Question: Because it wont let me add an image - new account

This is utilizing the Java GUI
The above image is an image pasted onto a button, I've tried to make the button transparent so that the user can't see it but I can't seem to get rid of this blue border.
Code I have so far
'''
boss2 = new JButton(); //declared the static button earlier on in the code
boss2.setSize(300, 300);
boss2.setLocation(315, 200);
boss2.setIcon(new ImageIcon("dragon.gif"));
boss2.setRolloverIcon(new ImageIcon("dragon.gif"));
boss2.setOpaque(false);
boss2.setContentAreaFilled(false);
boss2.setBorder(null);
'''
Is there a way to get rid of the blue border surrounding my image?
edit - sorry for the earlier mishap, uploaded the wrong file
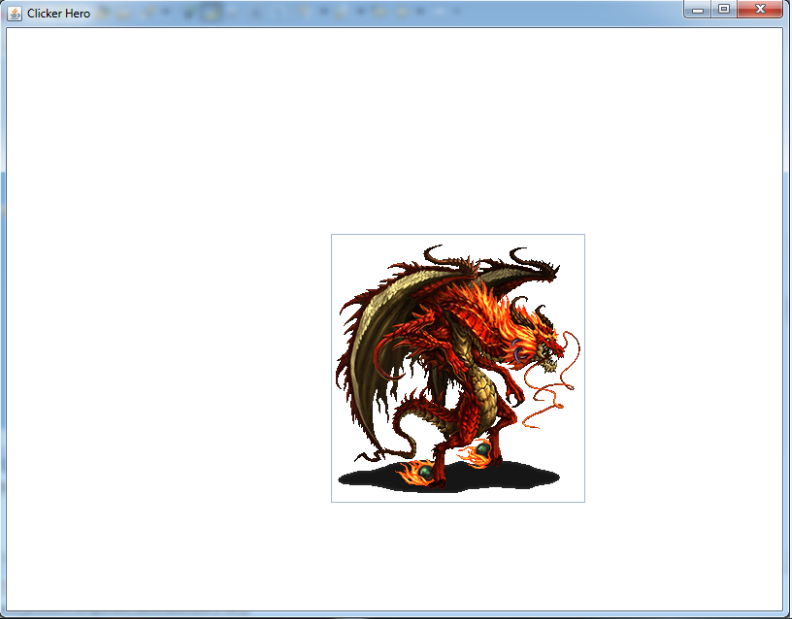
Answer: I would suggest that what you are seeing is the focus rectangle, used to "highlight" the button as having keyboard focus.
You can use 'boss2.setFocusPainted(false);' to stop it from been painted.